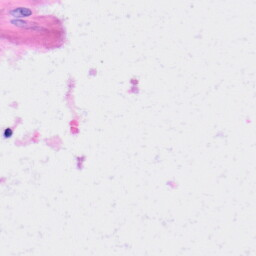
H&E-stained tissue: Liver